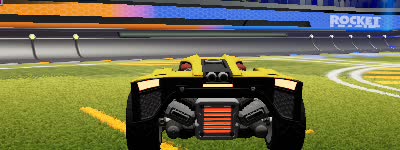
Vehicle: breakout